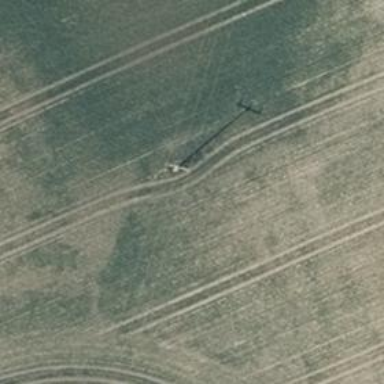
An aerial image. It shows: Minor power line with 3 cables.